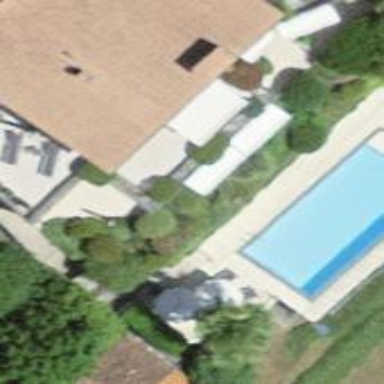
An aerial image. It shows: Swimming pool located in leisure land.